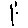
Label: hexagon